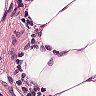
Metastatic tissue present: no